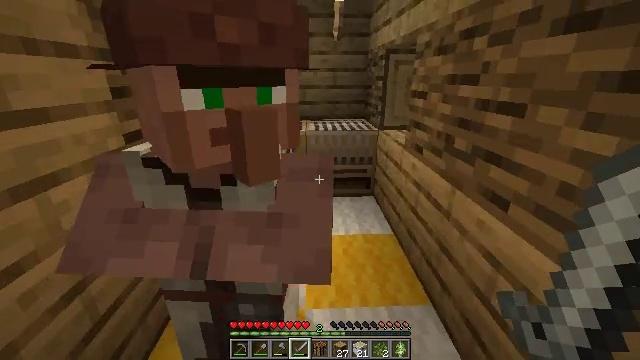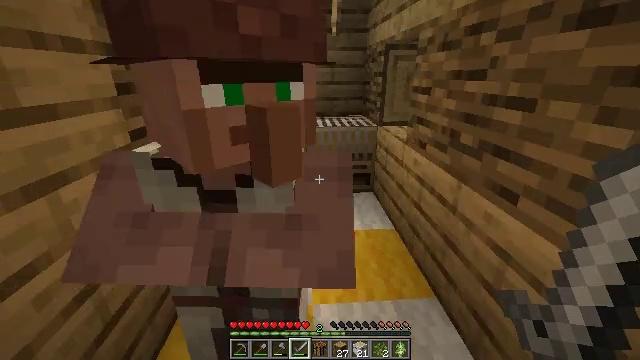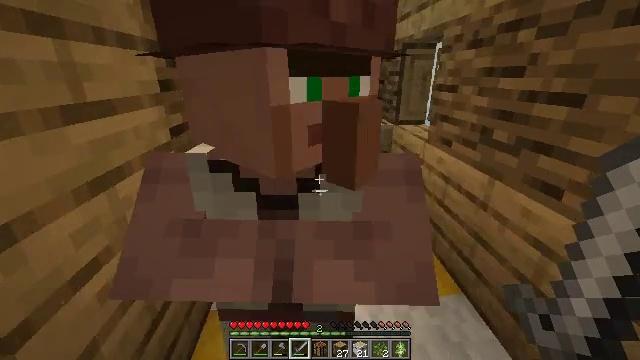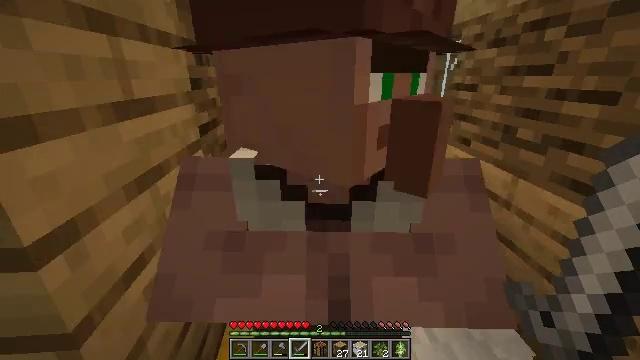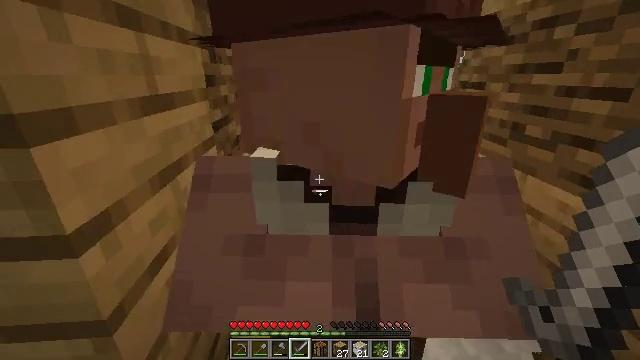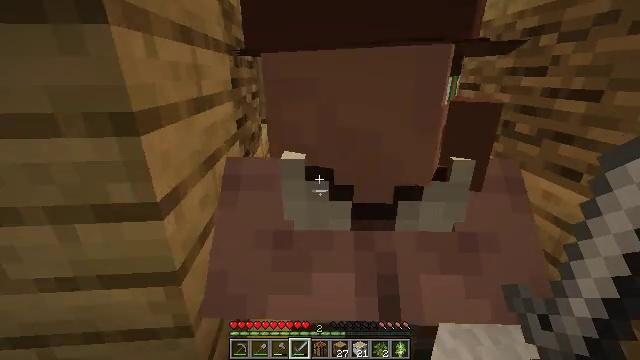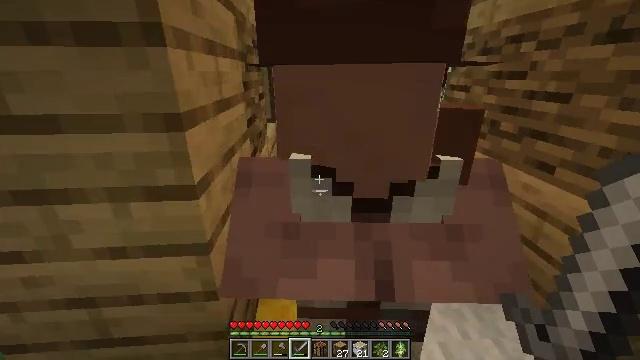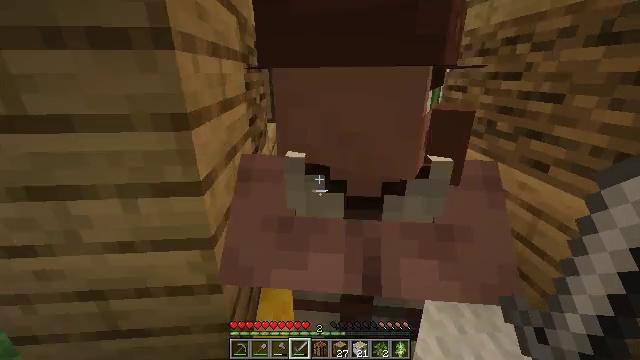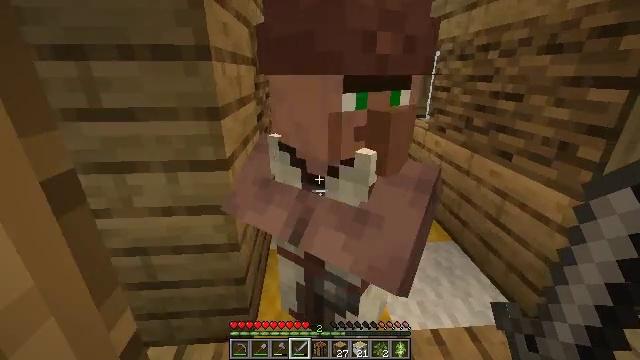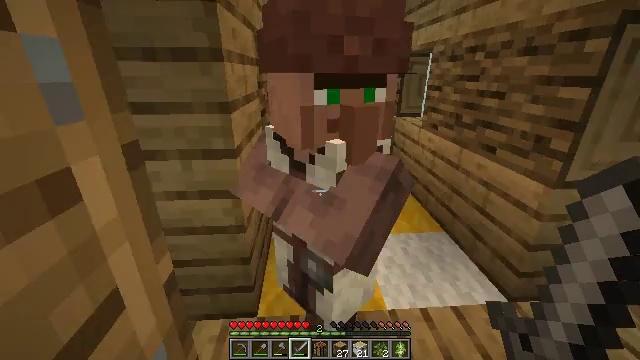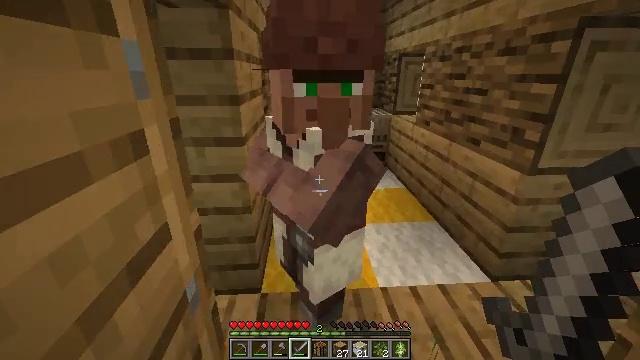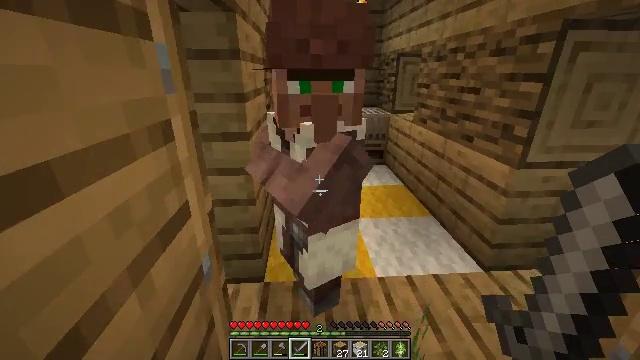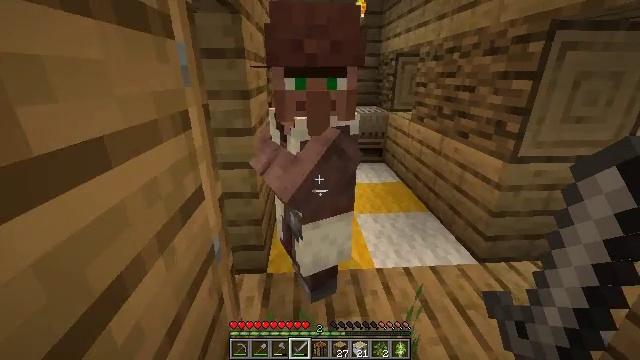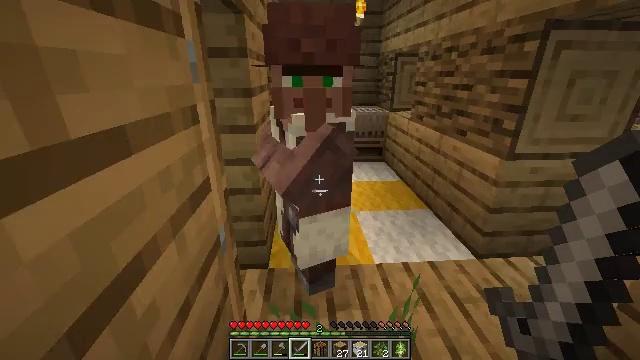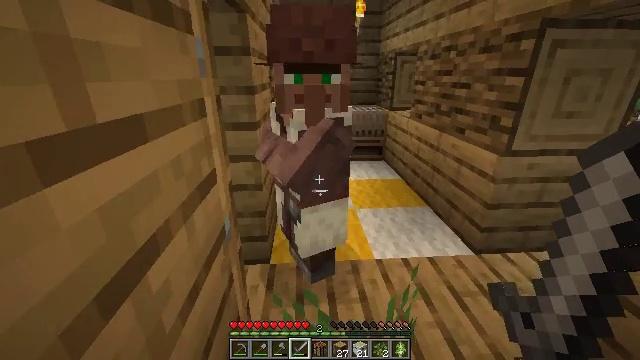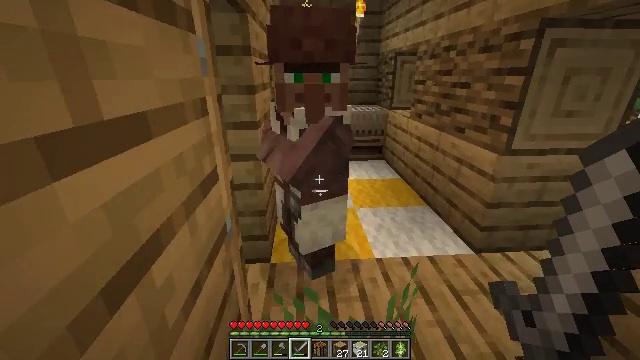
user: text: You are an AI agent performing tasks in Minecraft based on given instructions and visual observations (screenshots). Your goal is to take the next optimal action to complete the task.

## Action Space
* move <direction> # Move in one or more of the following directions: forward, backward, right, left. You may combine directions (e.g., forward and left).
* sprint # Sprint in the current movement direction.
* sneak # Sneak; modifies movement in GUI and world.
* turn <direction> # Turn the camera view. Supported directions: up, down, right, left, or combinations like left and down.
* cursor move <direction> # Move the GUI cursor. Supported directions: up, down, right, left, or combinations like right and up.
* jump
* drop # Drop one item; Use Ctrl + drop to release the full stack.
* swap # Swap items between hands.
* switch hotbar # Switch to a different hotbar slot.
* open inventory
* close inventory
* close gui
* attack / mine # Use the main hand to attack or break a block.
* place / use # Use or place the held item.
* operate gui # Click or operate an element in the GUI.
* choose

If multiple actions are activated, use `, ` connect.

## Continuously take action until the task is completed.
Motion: motion action
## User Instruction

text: Mine the yellow bed to pick it up.
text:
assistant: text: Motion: move left, turn right
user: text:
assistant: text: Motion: move left
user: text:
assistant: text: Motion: no_op
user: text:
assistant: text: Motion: move back
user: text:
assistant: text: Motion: move back
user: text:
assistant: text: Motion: move back
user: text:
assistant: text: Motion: move back
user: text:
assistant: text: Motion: move back
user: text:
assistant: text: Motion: move back
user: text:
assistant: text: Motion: move back
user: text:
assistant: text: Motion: no_op
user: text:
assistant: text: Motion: no_op
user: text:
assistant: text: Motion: no_op
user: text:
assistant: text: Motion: no_op
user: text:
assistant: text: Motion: no_op
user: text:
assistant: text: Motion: move right
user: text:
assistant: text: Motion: move forward and move right
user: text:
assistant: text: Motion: move forward and move right
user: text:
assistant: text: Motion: move forward and move right
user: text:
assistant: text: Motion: move forward and move right
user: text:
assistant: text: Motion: move forward and move right
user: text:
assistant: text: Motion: move forward and move right, turn left
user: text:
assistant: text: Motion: move forward and move right, turn left and up
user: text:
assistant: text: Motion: move forward and move right, turn left
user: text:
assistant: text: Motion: move forward, turn left
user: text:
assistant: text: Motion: move forward, turn left and up
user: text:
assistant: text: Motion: turn left
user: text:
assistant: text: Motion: move forward, turn left
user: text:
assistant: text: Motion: move forward, turn left and up
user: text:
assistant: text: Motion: move forward